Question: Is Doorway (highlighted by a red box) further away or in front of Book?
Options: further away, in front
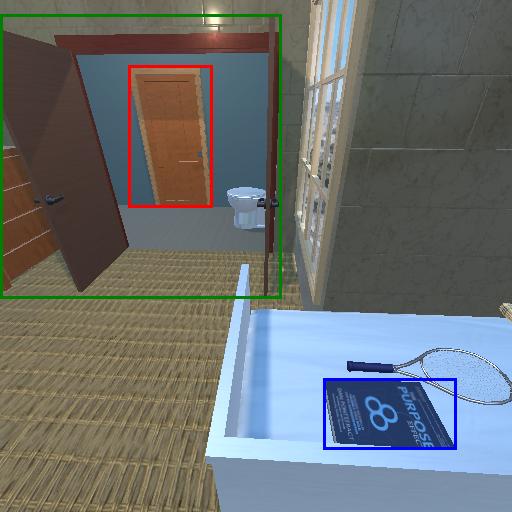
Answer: further away